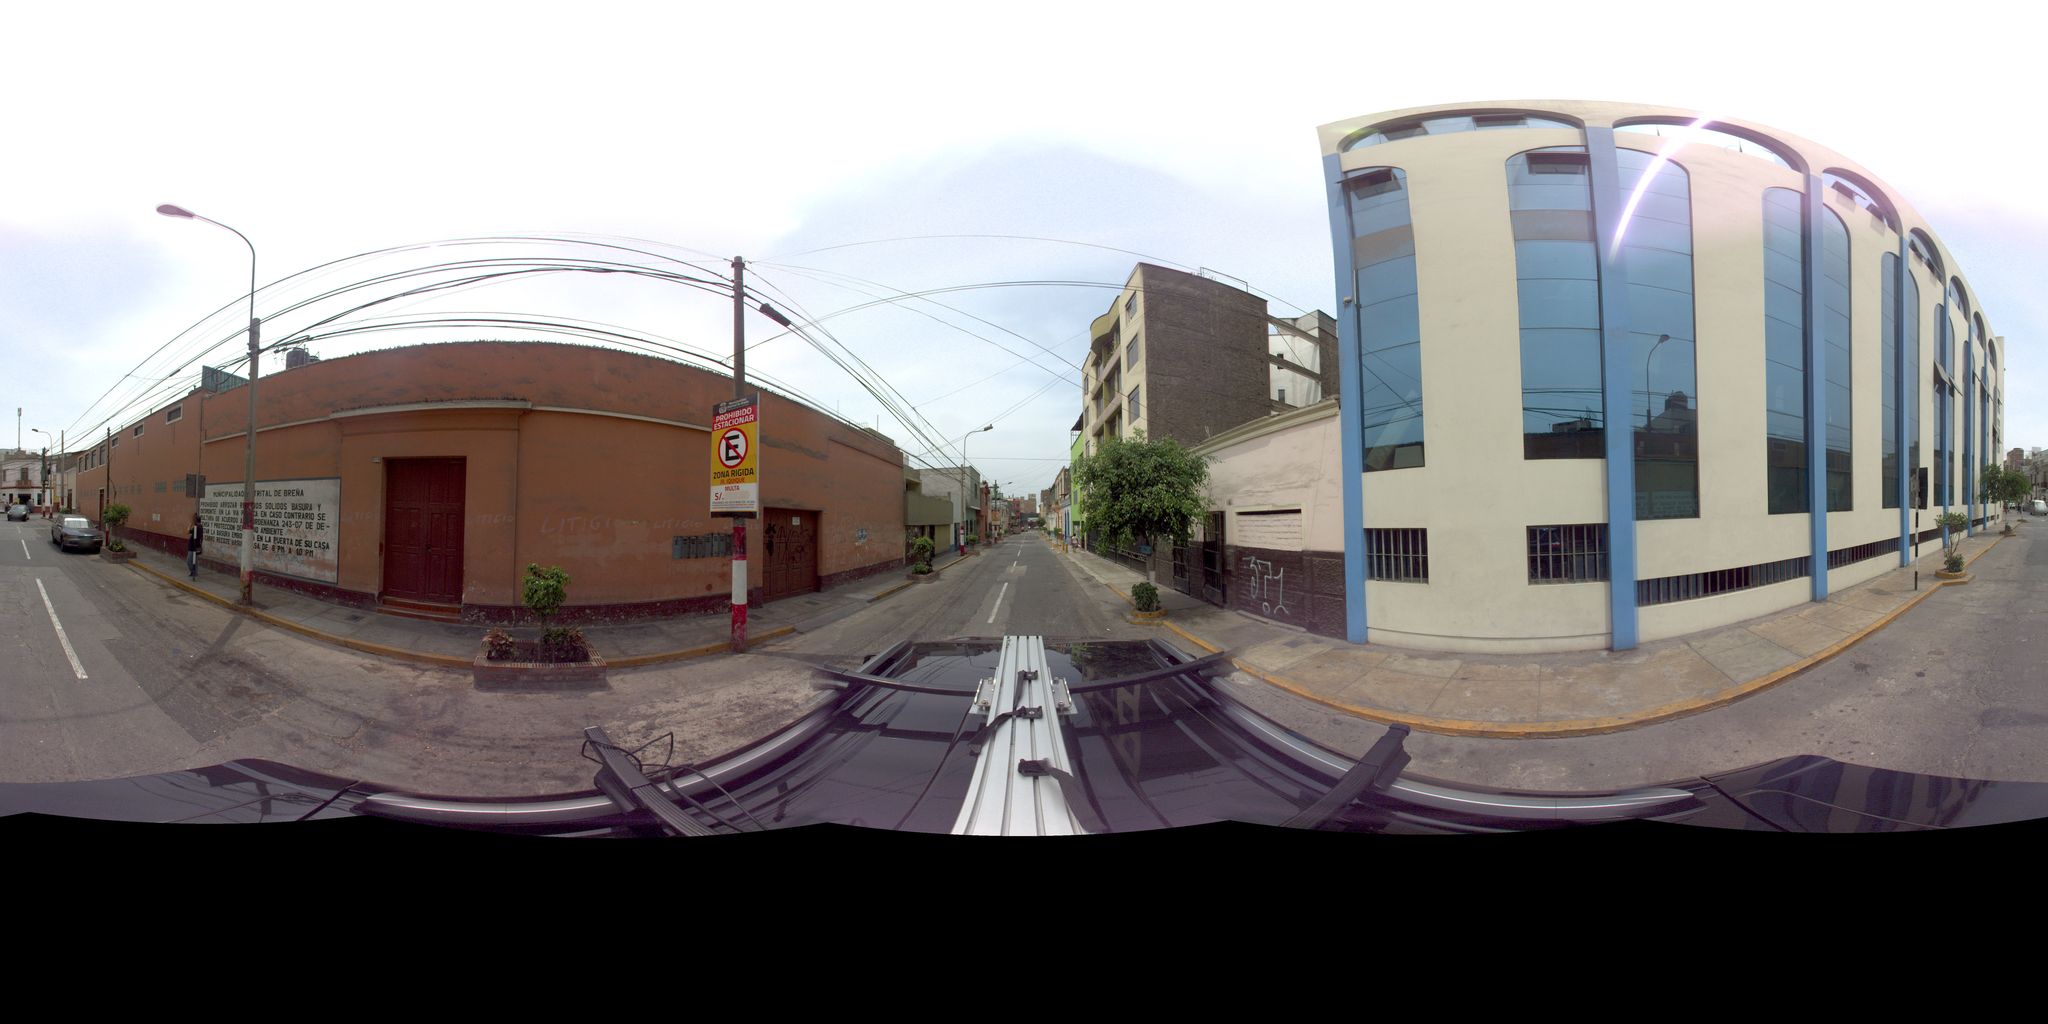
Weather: clear
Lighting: day
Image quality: good
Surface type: cycling surface
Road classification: residential
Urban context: urban centre
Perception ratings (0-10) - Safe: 0.59, Lively: 6.76, Beautiful: 1.1, Boring: 2.15, Depressing: 3.37, Wealthy: 1.34